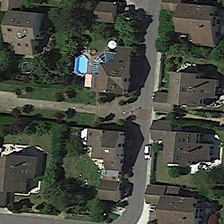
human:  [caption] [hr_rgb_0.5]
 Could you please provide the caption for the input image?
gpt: there was an open swimming pool behind a house .

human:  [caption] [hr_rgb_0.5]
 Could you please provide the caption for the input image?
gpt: there was an open swimming pool behind a house .

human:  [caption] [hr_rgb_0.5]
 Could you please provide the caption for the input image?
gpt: on both sides of the road are densely populated areas .

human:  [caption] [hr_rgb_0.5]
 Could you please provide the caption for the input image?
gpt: on both sides of the road are densely populated areas .

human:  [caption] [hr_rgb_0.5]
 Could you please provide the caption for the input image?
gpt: on both sides of the road are densely populated areas .